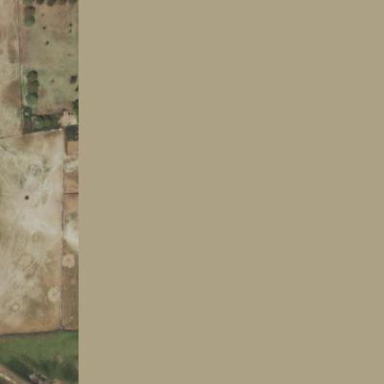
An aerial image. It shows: Farmyard area.